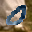
Label: 0